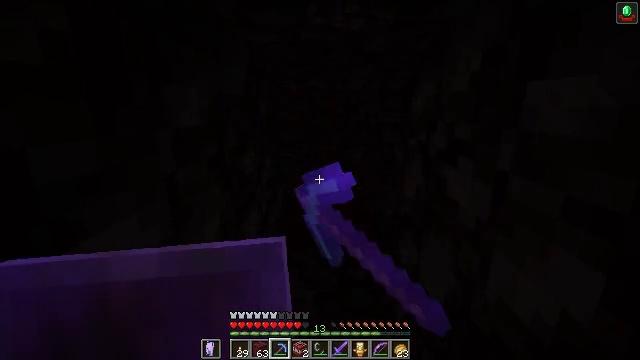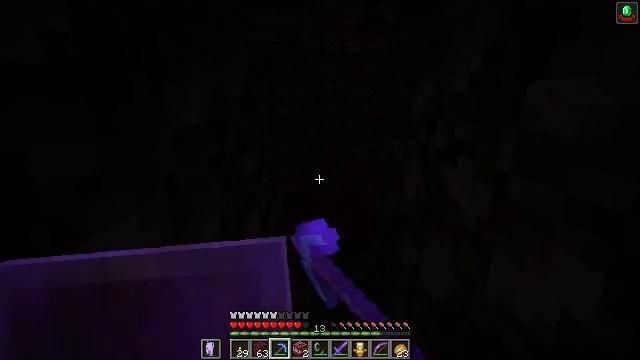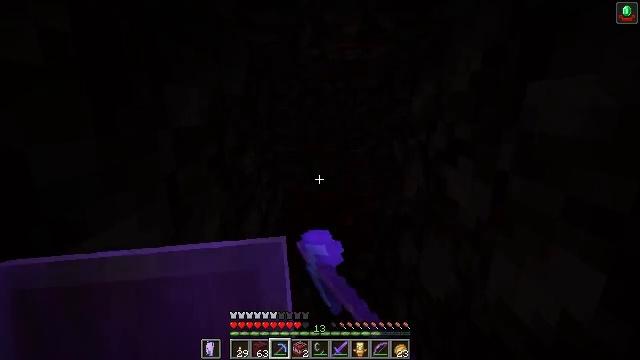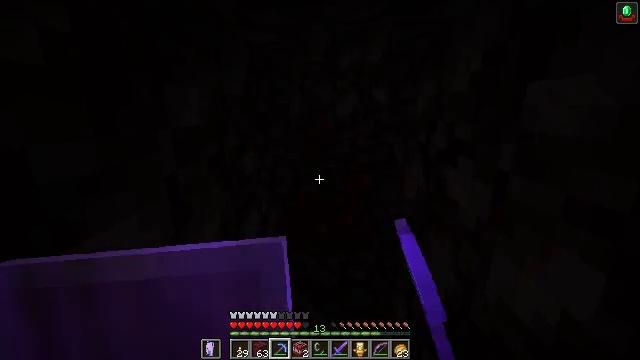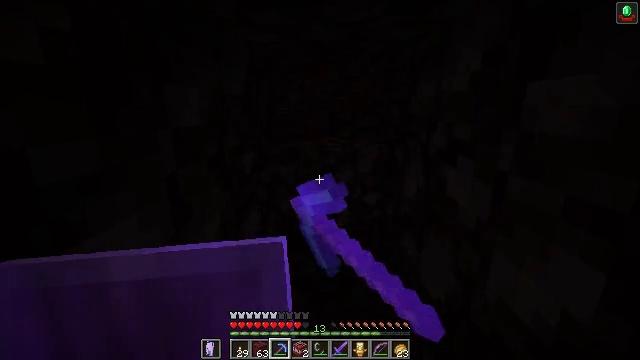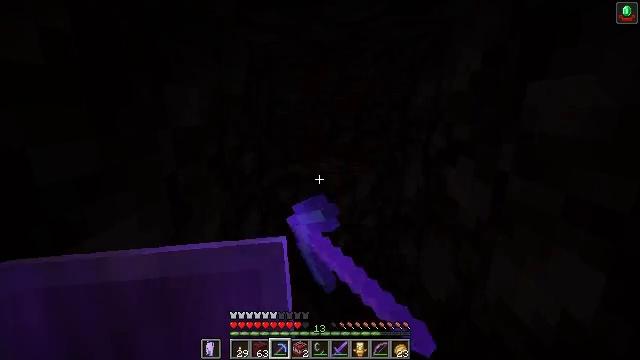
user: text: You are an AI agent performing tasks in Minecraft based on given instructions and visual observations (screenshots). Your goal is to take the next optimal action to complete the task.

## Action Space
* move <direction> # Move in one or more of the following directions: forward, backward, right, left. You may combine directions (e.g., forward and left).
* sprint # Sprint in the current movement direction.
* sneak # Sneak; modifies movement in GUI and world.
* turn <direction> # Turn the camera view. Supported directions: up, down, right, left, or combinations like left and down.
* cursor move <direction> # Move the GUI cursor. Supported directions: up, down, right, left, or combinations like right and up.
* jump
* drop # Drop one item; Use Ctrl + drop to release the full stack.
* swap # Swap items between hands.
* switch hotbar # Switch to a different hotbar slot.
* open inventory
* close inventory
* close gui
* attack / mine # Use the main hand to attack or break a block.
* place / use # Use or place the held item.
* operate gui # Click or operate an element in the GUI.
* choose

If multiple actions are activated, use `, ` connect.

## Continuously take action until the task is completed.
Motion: motion action
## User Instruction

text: Mine blackstone blocks.
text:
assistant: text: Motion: attack / mine
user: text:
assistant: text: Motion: attack / mine
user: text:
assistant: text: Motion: attack / mine
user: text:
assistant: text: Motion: attack / mine
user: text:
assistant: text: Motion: attack / mine
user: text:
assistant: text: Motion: attack / mine